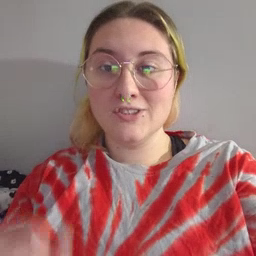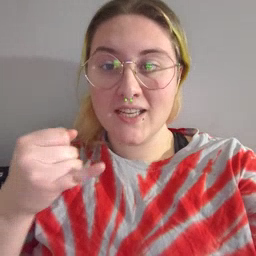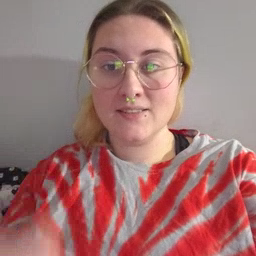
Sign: jeans